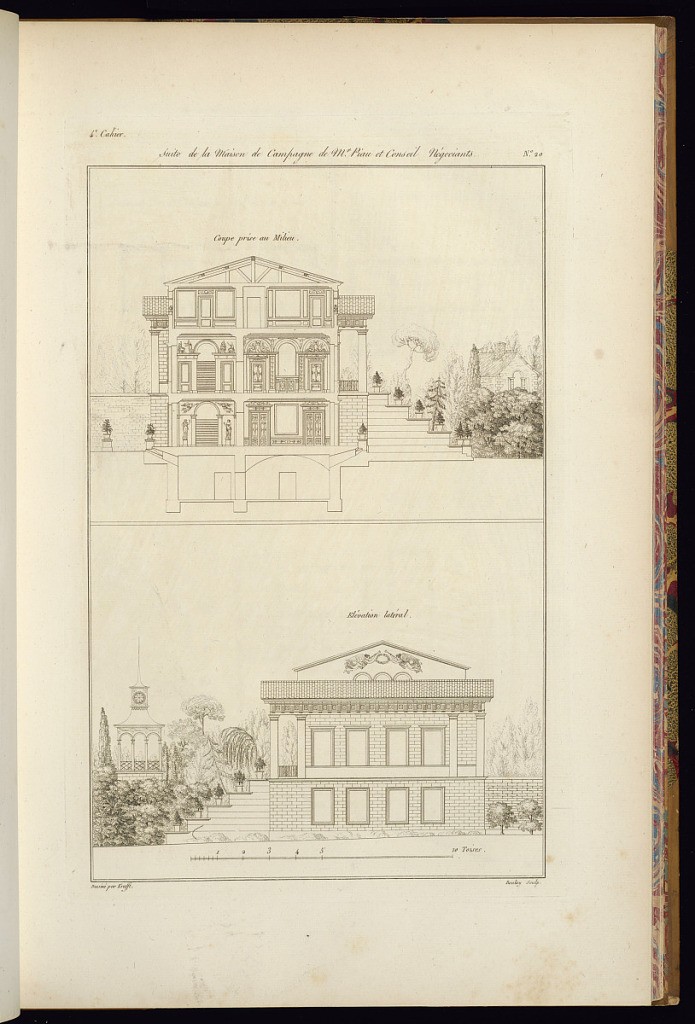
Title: Suite de la Maison de Campagne de Mr. Piau et Conseil Négociants
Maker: Jean-Charles Krafft, French, 1764 - 1833
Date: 1812
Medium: Etching and engraving on paper
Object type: Print
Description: An architectural print illustrating a country house with a sectional view of the interior and an elevation of the exterior. Both views include garden buildings and trees. The house features neoclassical motifs, with columns, friezes, and decorative paneling. The plate is titled, numbered, and signed.